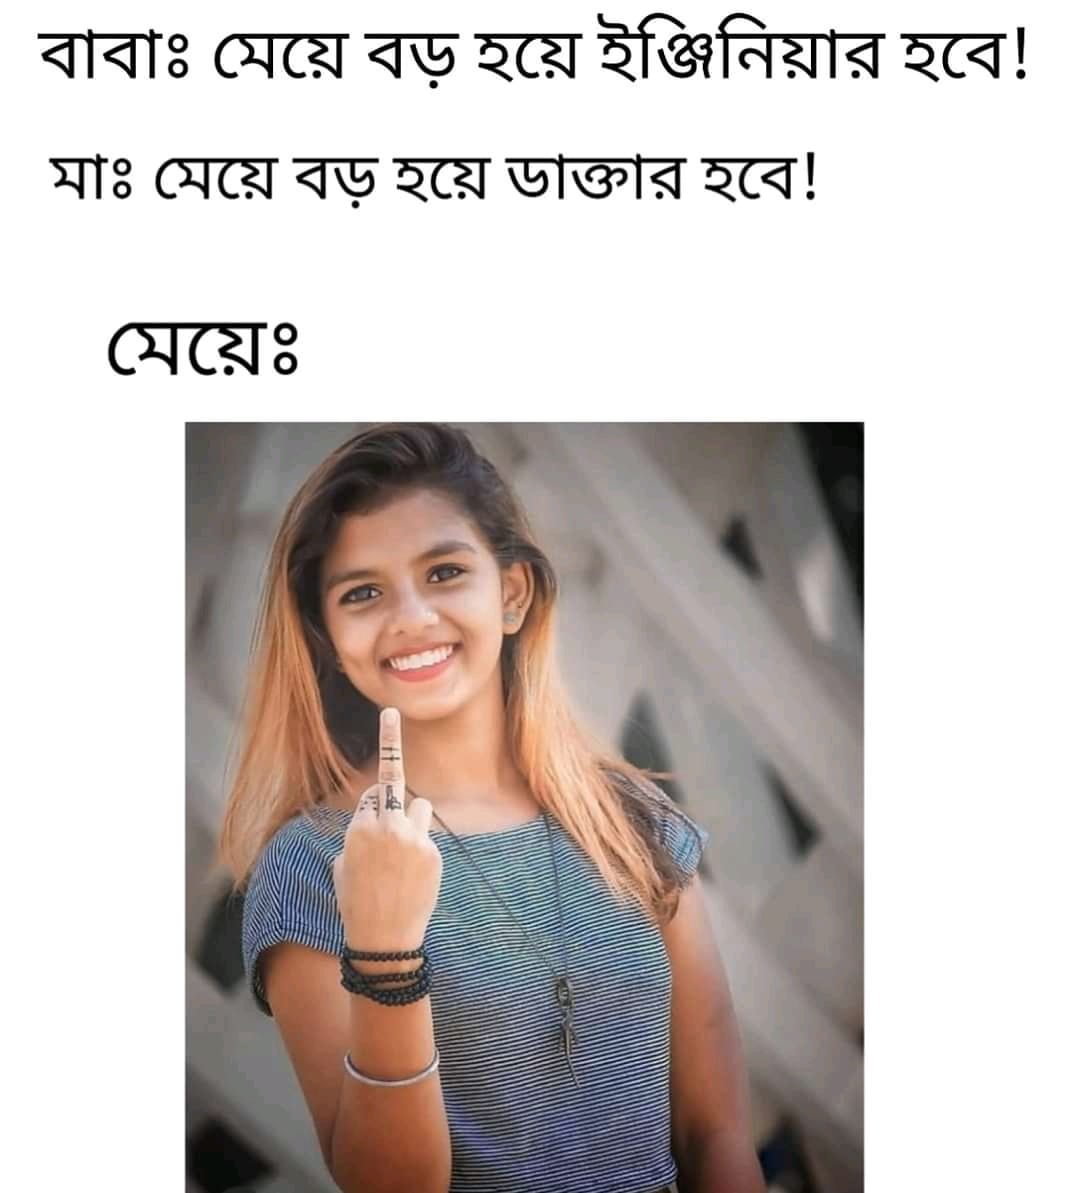
Caption: বাবাঃ মেয়ে বড় হয়ে ইঞ্জিনিয়ার হবে !   মাঃ মেয়ে বড় হয়ে ডাক্তার হবে !   মেয়েঃ
Label: hate